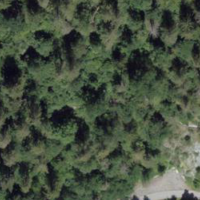
EUNIS habitat code: 44
Species observed at this site:
Amelanchier ovalis
Ajuga genevensis
Sanicula europaea
Hippocrepis emerus